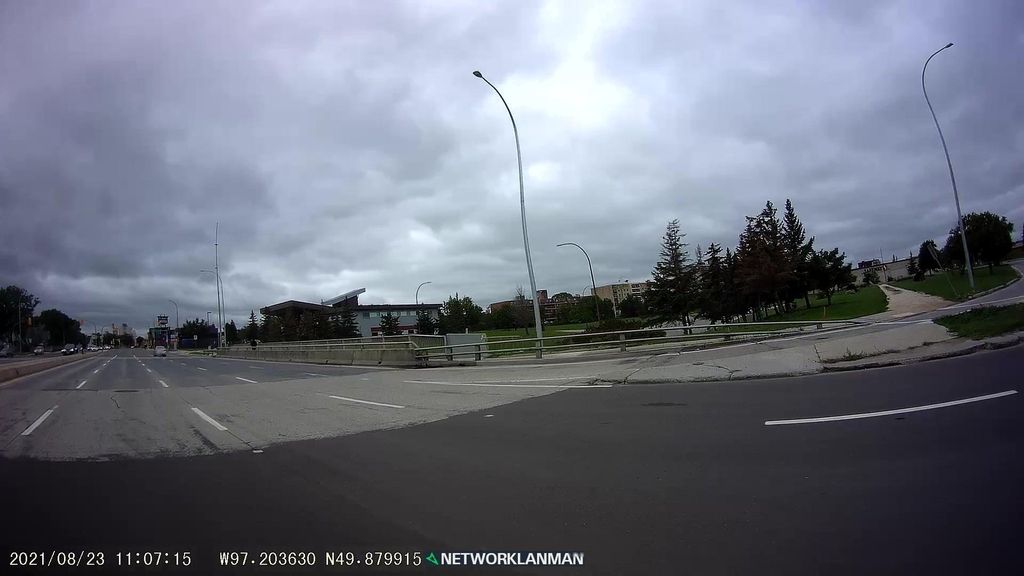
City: winnipeg